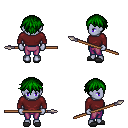
a pixel art fantasy rpg character, female body template, dark elf, purple skin, maroon long-sleeve shirt, magenta pants, green short bangs hairstyle, gray slippers, spear, four views (front, back, left, right), 2x2 character sprite sheet, small pixel art, hard edges, no anti-aliasing